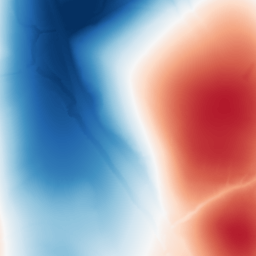
Category: trend_removal
Decomposition family: polynomial
Decomposition parameters: degree: 3
Upsampling method: cubic_catmull_rom
Upsampling parameters: scale: 2
Upsampling scale: 2